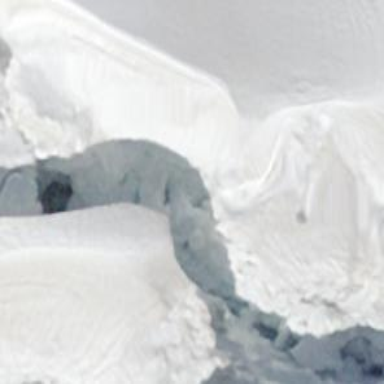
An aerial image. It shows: Crevasse in the natural landscape.